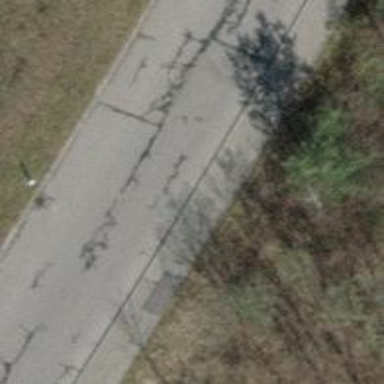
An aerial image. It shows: Tertiary link road with asphalt surface.